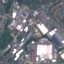
Land use / land cover class: Industrial